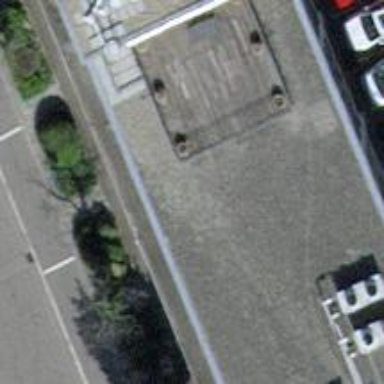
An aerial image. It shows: Post office.